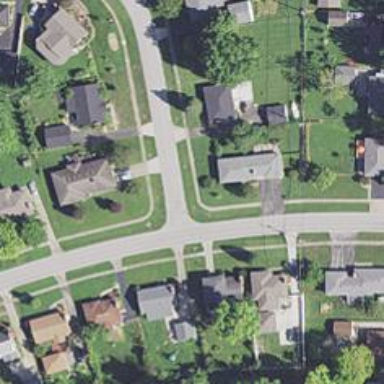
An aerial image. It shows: Residential road.